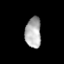
Tissue: lung
Cell type: Smooth muscle cells
Senescence score: 0.7445
Nuclear area (px): 474
Mean DAPI intensity: 176.139